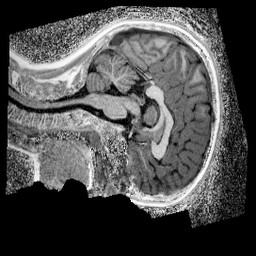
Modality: UNIT1_denoised
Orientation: sagittal
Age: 9
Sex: male
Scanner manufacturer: siemens
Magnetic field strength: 3 T
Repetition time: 4 s
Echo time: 0.00299 s